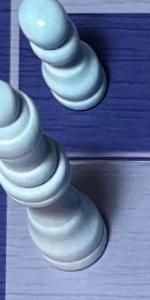
Label: Queen_White